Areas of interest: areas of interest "Cultural Palace"
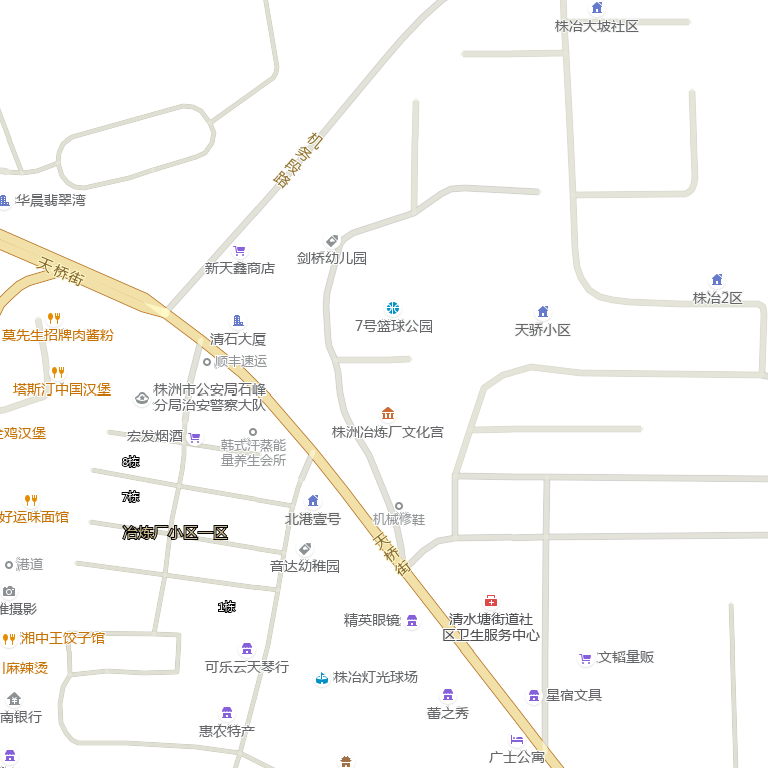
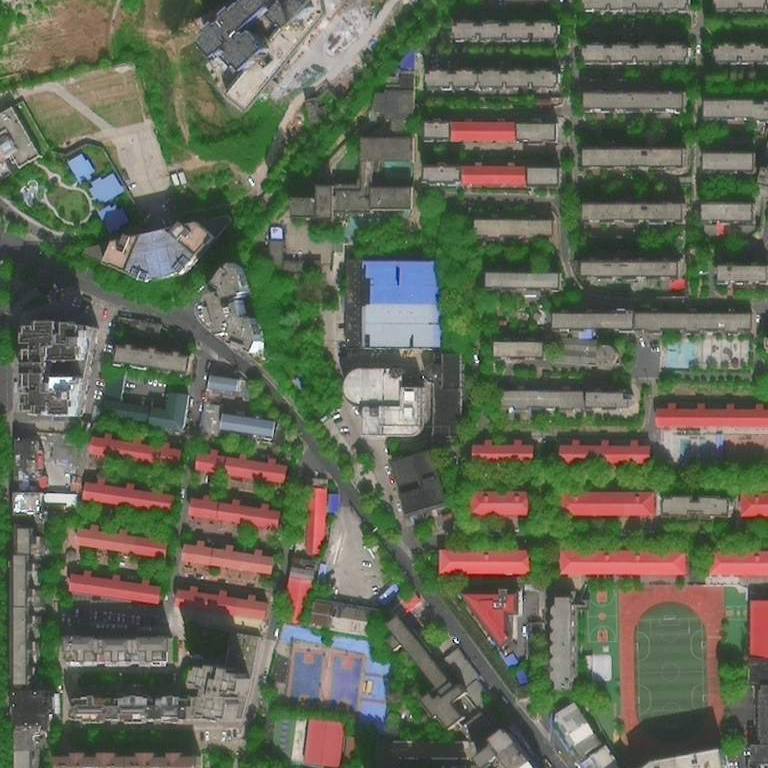